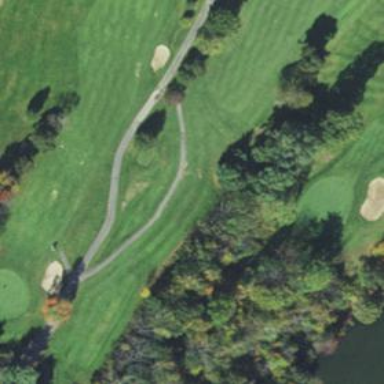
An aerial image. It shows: Service road used as golf cart path.